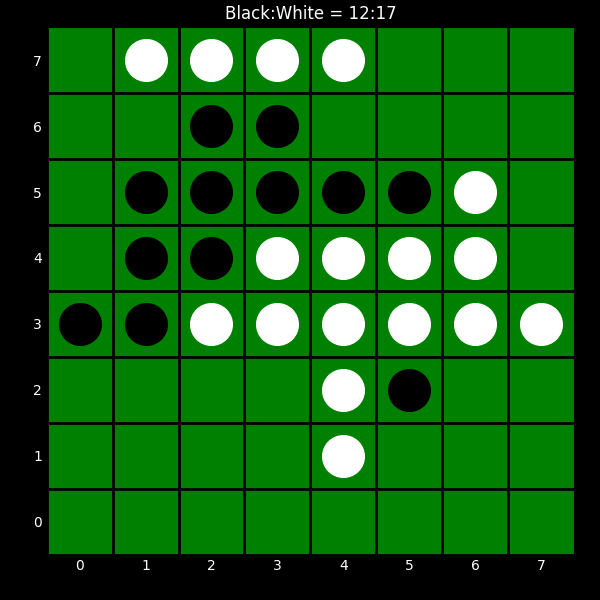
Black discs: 12
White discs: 17